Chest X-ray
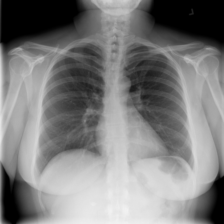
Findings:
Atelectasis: negative
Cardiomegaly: negative
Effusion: negative
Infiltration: negative
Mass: negative
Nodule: negative
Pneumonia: negative
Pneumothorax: positive
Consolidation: negative
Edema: negative
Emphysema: negative
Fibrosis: negative
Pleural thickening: negative
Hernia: negative